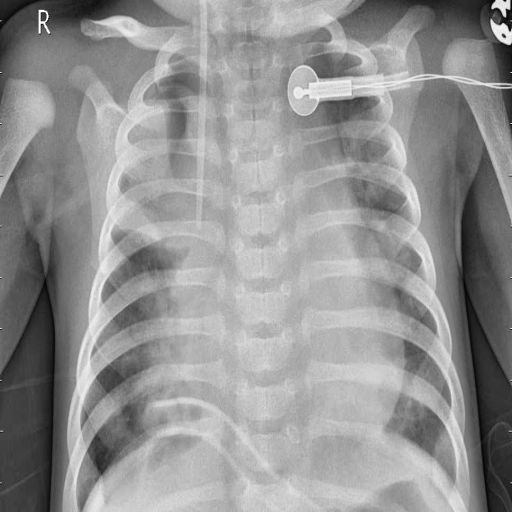
Finding: PNEUMONIA